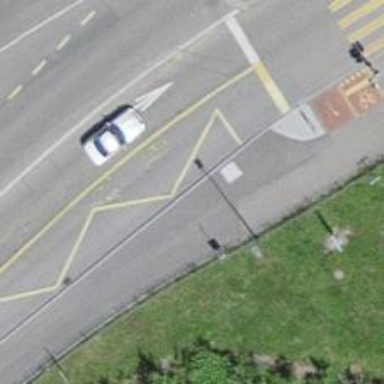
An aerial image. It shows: Bus stop with platform for public transport.